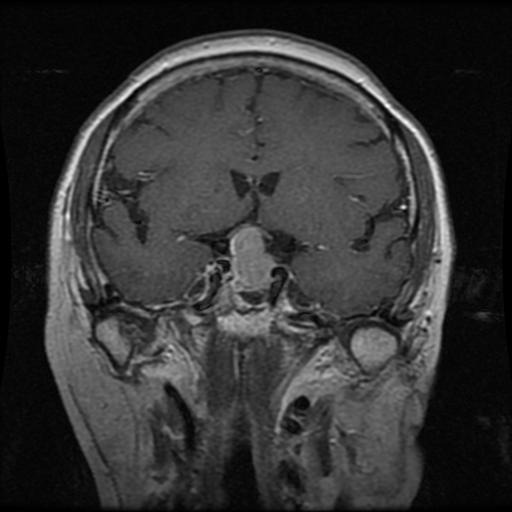
Label: pituitary